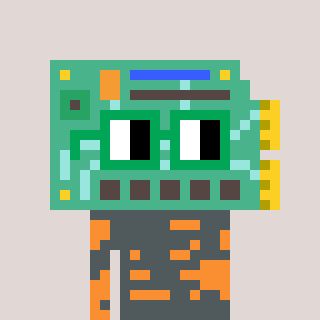
a pixel art character with square green glasses, a chipboard-shaped head and a orange-colored body on a warm background